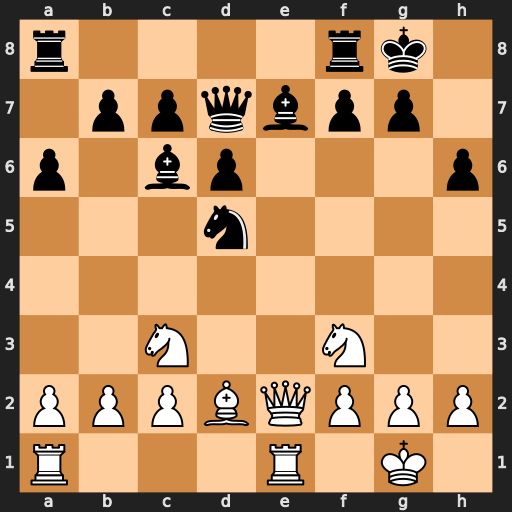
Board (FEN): r4rk1/1ppqbpp1/p1bp3p/3n4/8/2N2N2/PPPBQPPP/R3R1K1
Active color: w
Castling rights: -
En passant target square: -
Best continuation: Nxd5 Bxd5 Qxe7